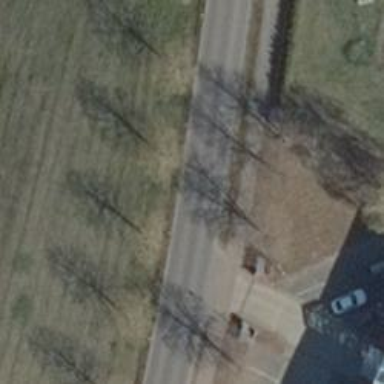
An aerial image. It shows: Tree-lined avenue.